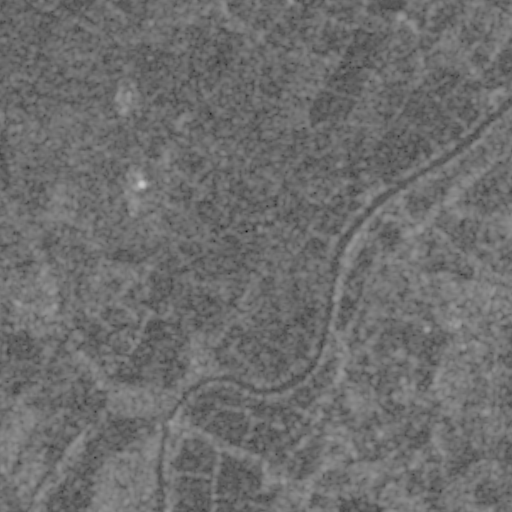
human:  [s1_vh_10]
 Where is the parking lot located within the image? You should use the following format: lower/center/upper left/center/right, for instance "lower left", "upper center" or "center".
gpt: The parking lot is located in the upper right of the image.
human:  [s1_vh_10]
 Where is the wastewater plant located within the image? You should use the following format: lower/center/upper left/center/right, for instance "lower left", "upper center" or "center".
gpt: The wastewater plant is located in the center right of the image.
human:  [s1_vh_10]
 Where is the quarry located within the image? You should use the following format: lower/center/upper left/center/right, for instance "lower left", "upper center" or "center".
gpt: There is no quarry in the image.

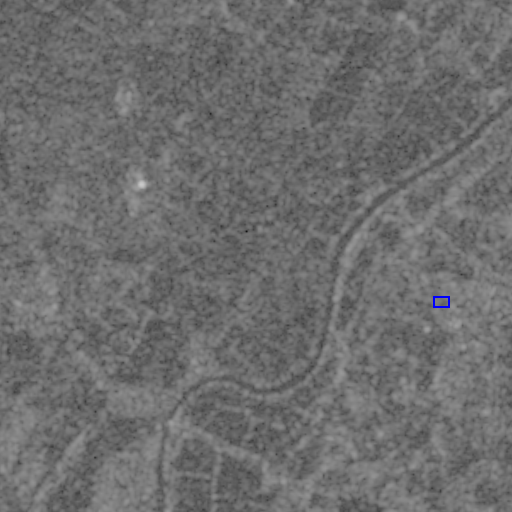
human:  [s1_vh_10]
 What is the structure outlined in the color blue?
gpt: The structure outlined in blue is a wastewater plant.
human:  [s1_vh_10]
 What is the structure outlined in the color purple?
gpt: There is no purple outline.